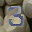
Label: 3